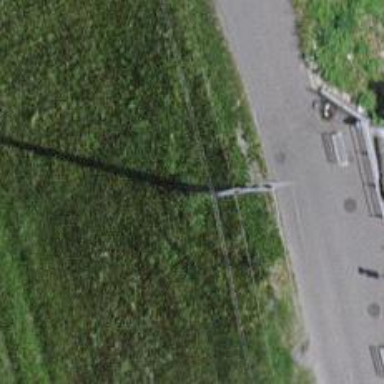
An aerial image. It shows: Power pole.